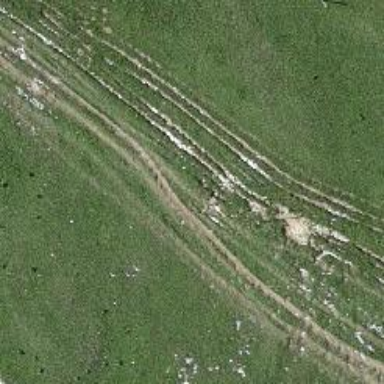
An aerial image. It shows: Path covered in grass.